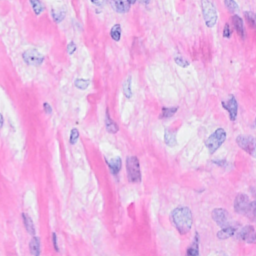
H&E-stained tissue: Breast